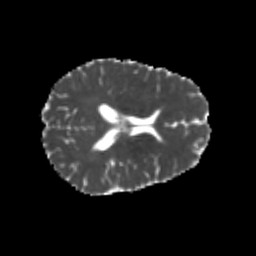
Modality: MD
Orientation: axial
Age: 21
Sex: male
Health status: healthy
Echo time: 0.074 s